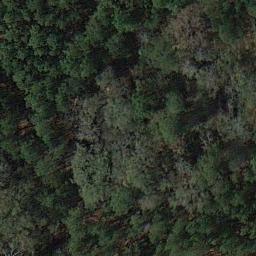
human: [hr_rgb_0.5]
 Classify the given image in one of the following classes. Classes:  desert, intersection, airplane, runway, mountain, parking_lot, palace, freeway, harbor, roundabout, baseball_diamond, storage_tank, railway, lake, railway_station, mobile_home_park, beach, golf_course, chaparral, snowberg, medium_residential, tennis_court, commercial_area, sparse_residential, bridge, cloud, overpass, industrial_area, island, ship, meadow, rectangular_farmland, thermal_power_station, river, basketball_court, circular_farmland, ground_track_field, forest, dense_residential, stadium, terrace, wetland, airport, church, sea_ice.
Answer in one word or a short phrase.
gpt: forest